Question: Currently, In I have deployed
- - -
Right now, I am able to start/stop the VM by just sending a mail along with a Keyword 'Start VM Name' successfully.Logic app is extracting the keyword from mail's subject,then if the subject will match the condition then it will trigger a HTTP Webhook defined in logic app which will further trigger the PowerShell Runbook and then the VM will start/stop.
Currently I can start/stop a single VM only as I am not able to pass the value to Runbook so, I am using static value inside the Runbook, but I want to implement it for Multiple VMs by passing the Keyword from Logic App to PowerShell Runbook so that I can use the keyword inside PowerShell to perform the action accordingly.
Please find the screen shot of Logic App:

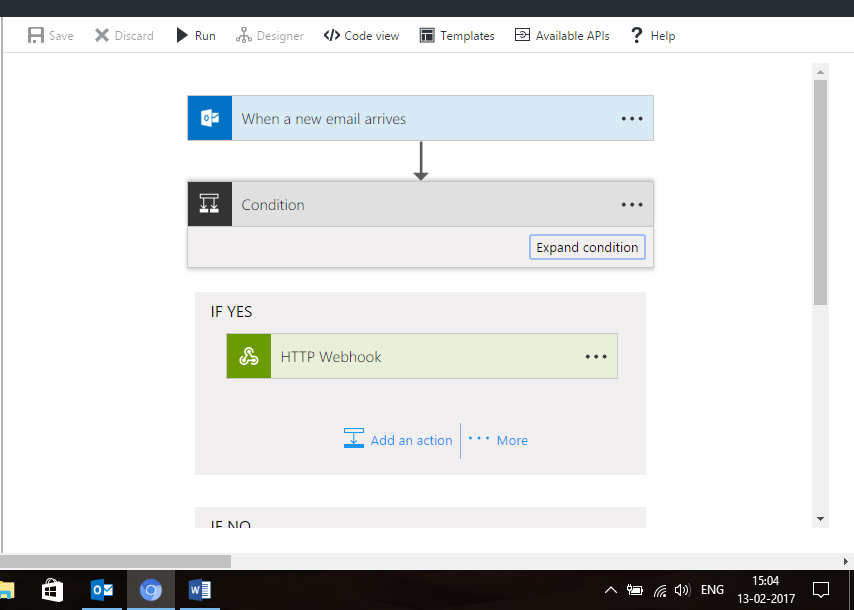
Answer: There is an azure automation connector that will let you pass in parameters and leverage hybrid workers for runbooks. Will be global by end of week - you can access today in some regions like Brazil South